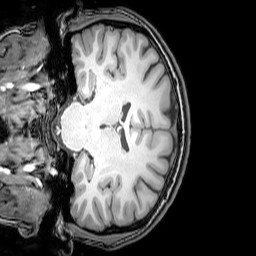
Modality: T1w
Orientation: coronal
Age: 24
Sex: female
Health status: healthy
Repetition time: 0.081 s
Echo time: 0.037 s